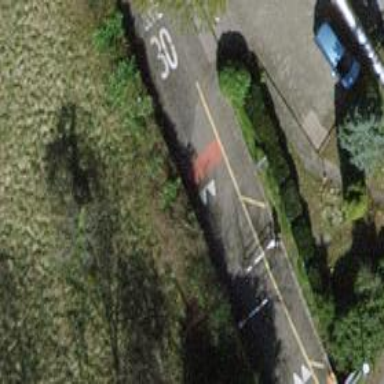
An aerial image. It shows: Cycle barrier.